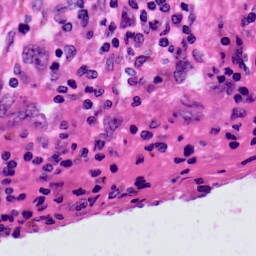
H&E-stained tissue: Skin